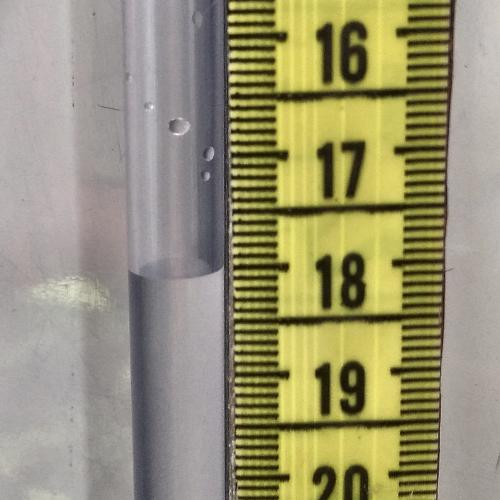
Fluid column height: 18.0 cm